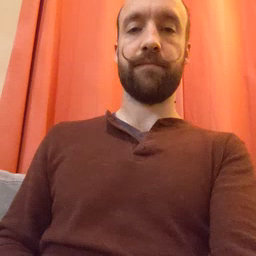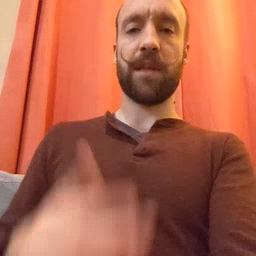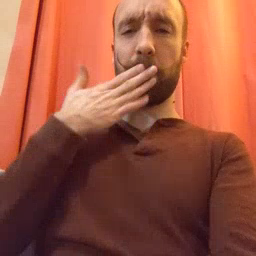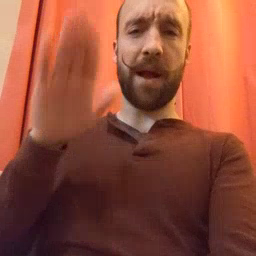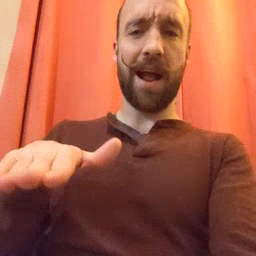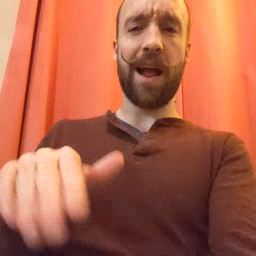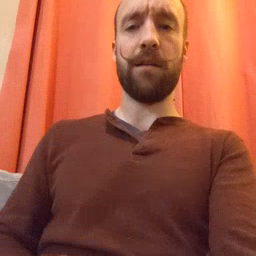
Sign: bad